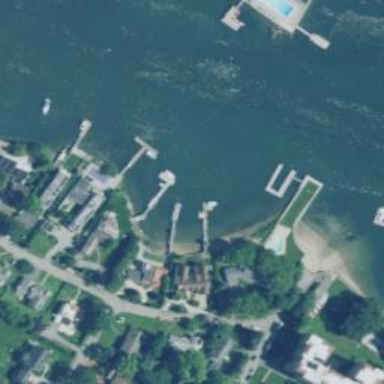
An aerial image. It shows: Man-made pier.